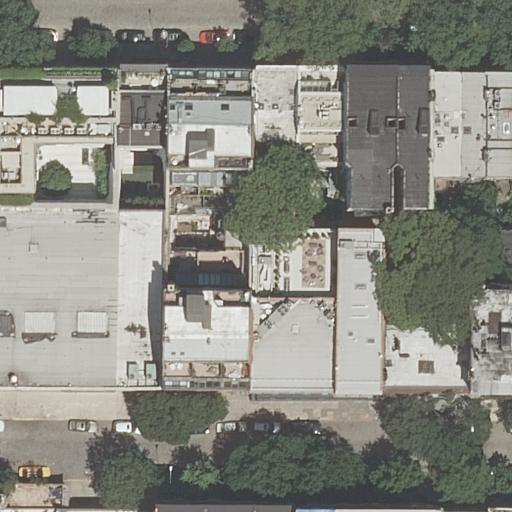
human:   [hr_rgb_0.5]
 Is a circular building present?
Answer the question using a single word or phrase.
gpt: no

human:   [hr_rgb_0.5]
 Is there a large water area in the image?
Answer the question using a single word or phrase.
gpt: no

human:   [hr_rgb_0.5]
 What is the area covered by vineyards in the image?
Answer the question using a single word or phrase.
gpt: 0m2

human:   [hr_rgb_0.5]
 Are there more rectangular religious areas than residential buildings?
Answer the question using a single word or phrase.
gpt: no

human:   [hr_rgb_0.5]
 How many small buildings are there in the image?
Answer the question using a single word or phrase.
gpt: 1

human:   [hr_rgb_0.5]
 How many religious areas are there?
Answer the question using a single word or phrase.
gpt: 0

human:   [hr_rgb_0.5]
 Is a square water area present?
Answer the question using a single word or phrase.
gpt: no

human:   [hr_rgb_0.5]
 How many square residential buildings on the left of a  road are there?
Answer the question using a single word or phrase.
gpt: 0

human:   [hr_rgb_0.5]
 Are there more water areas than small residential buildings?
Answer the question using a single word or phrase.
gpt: no

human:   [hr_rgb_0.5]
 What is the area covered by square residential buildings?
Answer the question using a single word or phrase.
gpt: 0m2

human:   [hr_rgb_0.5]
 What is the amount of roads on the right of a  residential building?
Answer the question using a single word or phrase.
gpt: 0

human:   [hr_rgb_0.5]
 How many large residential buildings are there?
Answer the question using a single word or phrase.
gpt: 5

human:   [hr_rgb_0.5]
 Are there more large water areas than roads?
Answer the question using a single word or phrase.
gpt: no

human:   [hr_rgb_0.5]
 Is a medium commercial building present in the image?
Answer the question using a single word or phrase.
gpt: no

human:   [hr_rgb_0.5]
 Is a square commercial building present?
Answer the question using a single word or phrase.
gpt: no

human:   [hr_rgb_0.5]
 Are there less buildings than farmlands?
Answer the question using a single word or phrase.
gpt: no

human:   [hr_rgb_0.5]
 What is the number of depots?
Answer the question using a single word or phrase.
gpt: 0

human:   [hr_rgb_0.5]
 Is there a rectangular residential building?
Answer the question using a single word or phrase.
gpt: yes

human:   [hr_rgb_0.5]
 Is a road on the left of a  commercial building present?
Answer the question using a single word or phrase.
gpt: no

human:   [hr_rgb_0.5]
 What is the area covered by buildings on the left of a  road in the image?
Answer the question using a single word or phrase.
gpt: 4198m2

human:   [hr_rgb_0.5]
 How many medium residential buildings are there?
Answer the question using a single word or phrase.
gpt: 11

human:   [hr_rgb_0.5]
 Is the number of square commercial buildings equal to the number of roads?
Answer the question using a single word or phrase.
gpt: no

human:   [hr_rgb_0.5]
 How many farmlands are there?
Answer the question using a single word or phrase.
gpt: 0

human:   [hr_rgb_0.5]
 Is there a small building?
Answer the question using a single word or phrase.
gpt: yes

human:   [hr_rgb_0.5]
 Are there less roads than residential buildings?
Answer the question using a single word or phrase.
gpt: yes

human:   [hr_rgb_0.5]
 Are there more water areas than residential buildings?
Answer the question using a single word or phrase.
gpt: no

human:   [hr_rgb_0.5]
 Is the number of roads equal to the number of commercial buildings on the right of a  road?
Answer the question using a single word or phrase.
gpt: no

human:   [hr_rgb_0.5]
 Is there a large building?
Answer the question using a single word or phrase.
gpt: yes

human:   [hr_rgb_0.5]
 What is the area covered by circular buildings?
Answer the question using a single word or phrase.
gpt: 0m2

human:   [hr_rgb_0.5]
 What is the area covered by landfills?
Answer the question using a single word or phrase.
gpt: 0m2

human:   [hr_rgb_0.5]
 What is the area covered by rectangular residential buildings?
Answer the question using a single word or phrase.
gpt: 3429m2

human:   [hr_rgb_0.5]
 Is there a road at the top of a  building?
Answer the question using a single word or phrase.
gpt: yes

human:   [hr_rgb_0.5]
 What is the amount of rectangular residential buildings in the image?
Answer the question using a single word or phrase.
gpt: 11

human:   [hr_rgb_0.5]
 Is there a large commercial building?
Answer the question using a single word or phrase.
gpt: no

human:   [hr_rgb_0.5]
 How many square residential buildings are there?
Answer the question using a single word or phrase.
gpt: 0

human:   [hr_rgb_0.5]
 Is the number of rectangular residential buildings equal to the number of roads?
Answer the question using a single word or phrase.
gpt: no